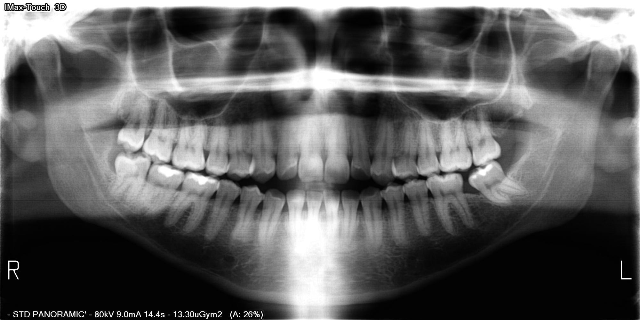
adult